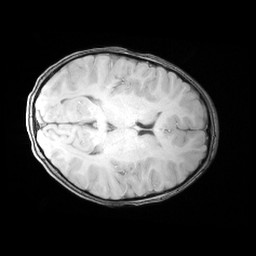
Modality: MP2RAGE
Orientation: axial
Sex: female
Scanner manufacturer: siemens
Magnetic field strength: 3 T
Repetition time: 5 s
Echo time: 0.00355 s